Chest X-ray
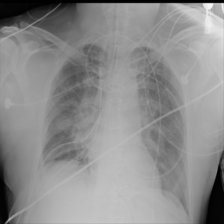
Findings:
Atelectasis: negative
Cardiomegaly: negative
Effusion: negative
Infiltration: negative
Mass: negative
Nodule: negative
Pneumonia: negative
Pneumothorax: negative
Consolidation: negative
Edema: negative
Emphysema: negative
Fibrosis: negative
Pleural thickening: negative
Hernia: negative